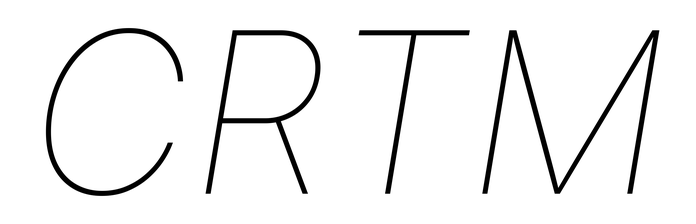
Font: Inter-Italic_Thin_Italic